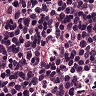
Metastatic tissue present: no